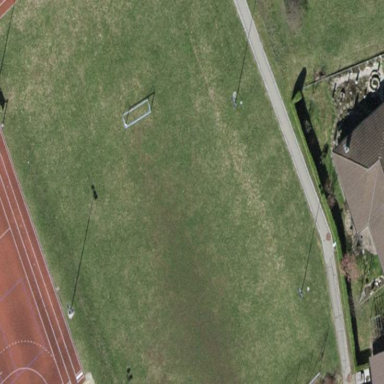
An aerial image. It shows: Soccer pitch for leisureland activities.